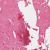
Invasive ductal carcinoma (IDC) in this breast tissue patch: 0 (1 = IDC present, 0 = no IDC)